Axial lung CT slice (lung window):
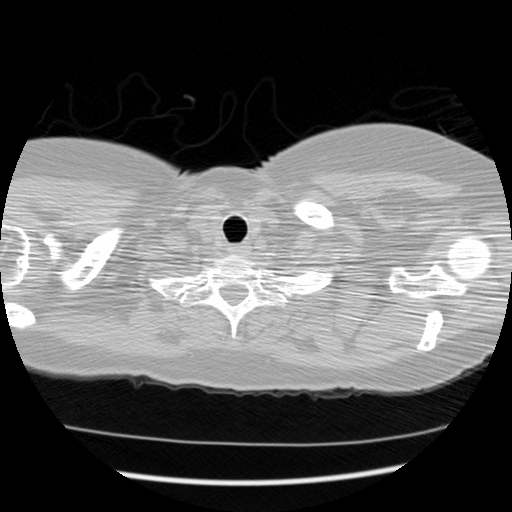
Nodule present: no